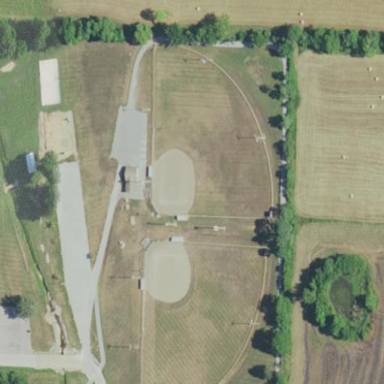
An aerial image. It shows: Baseball pitch for leisure and sports activities.